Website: bh-photo
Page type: address-validator
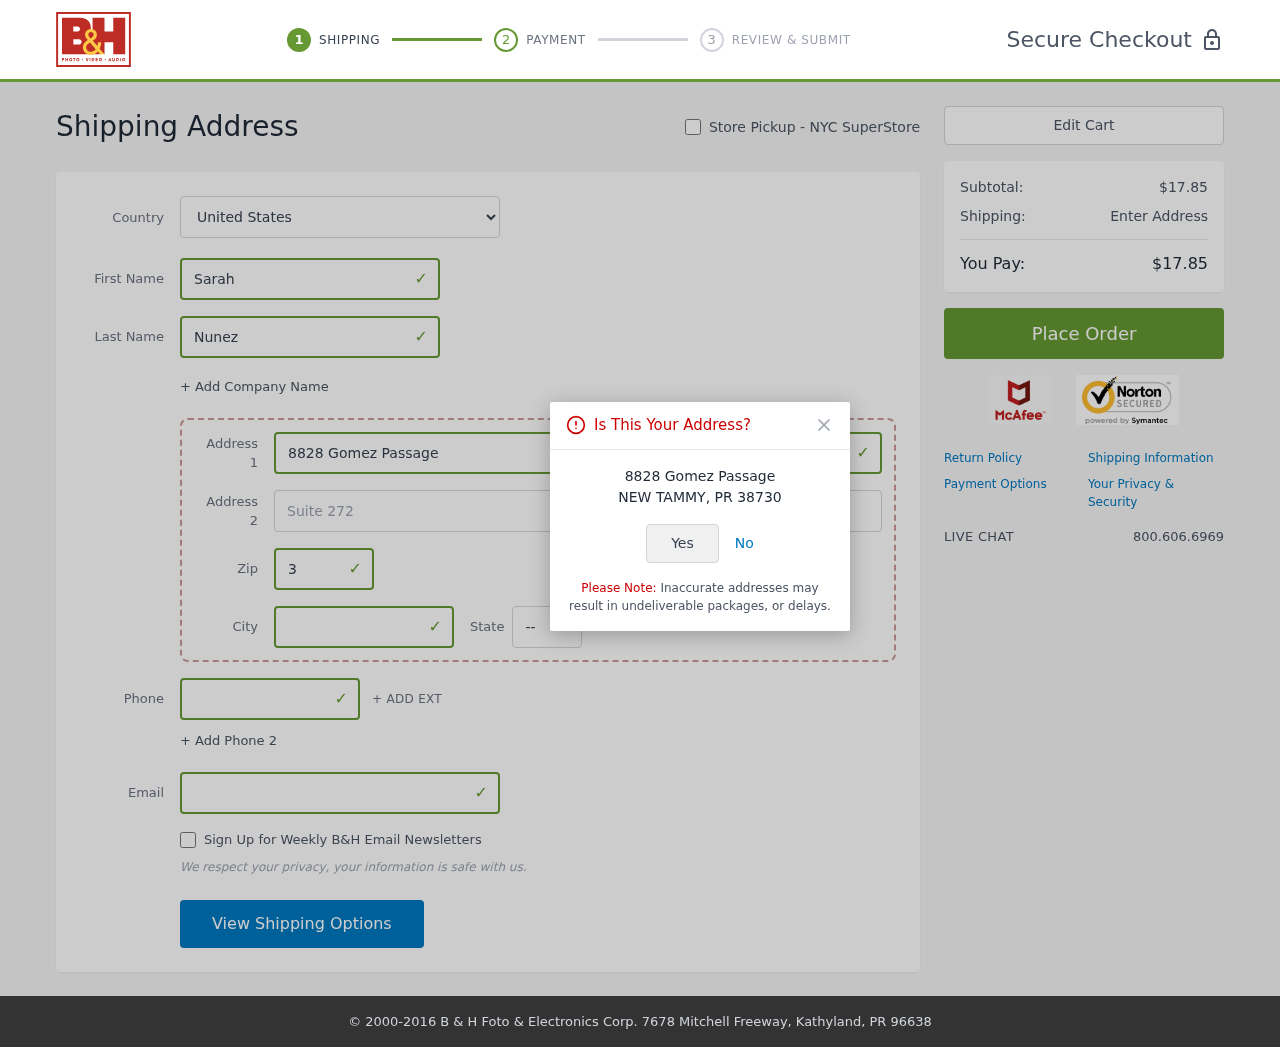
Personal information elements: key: PII_CITY
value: New Tammy
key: PII_COUNTRY
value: United States
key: PII_EMAIL
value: sarahnunez@yahoo.com
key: PII_FIRSTNAME
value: Sarah
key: PII_LASTNAME
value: Nunez
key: PII_PHONE
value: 6456625696
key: PII_POSTCODE
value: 38730
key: PII_STATE_ABBR
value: PR
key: PII_STREET
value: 8828 Gomez Passage
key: PII_STREET2
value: Suite 272
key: PII_CITY_CONFIRM
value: NEW TAMMY
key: PII_STATE
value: PR
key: PII_POSTCODE_FULL
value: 38730
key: PII_POSTCODE_NUMERIC
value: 38730
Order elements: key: ORDER_SUBTOTAL
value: $17.85
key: ORDER_TOTAL
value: $17.85